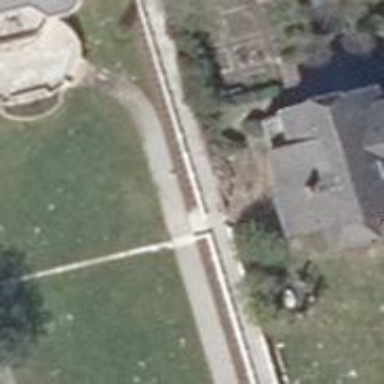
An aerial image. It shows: Footway road with embankment.